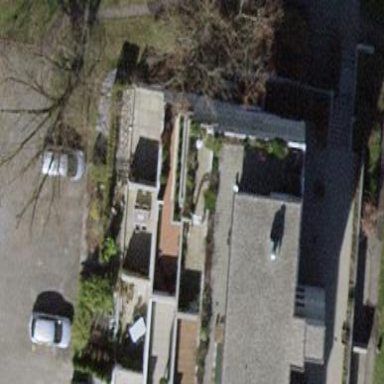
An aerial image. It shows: Terrace building.